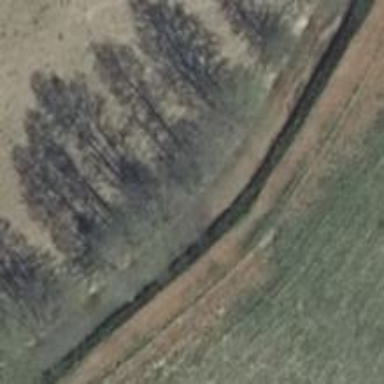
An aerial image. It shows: Row of deciduous broadleaved trees.